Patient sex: M
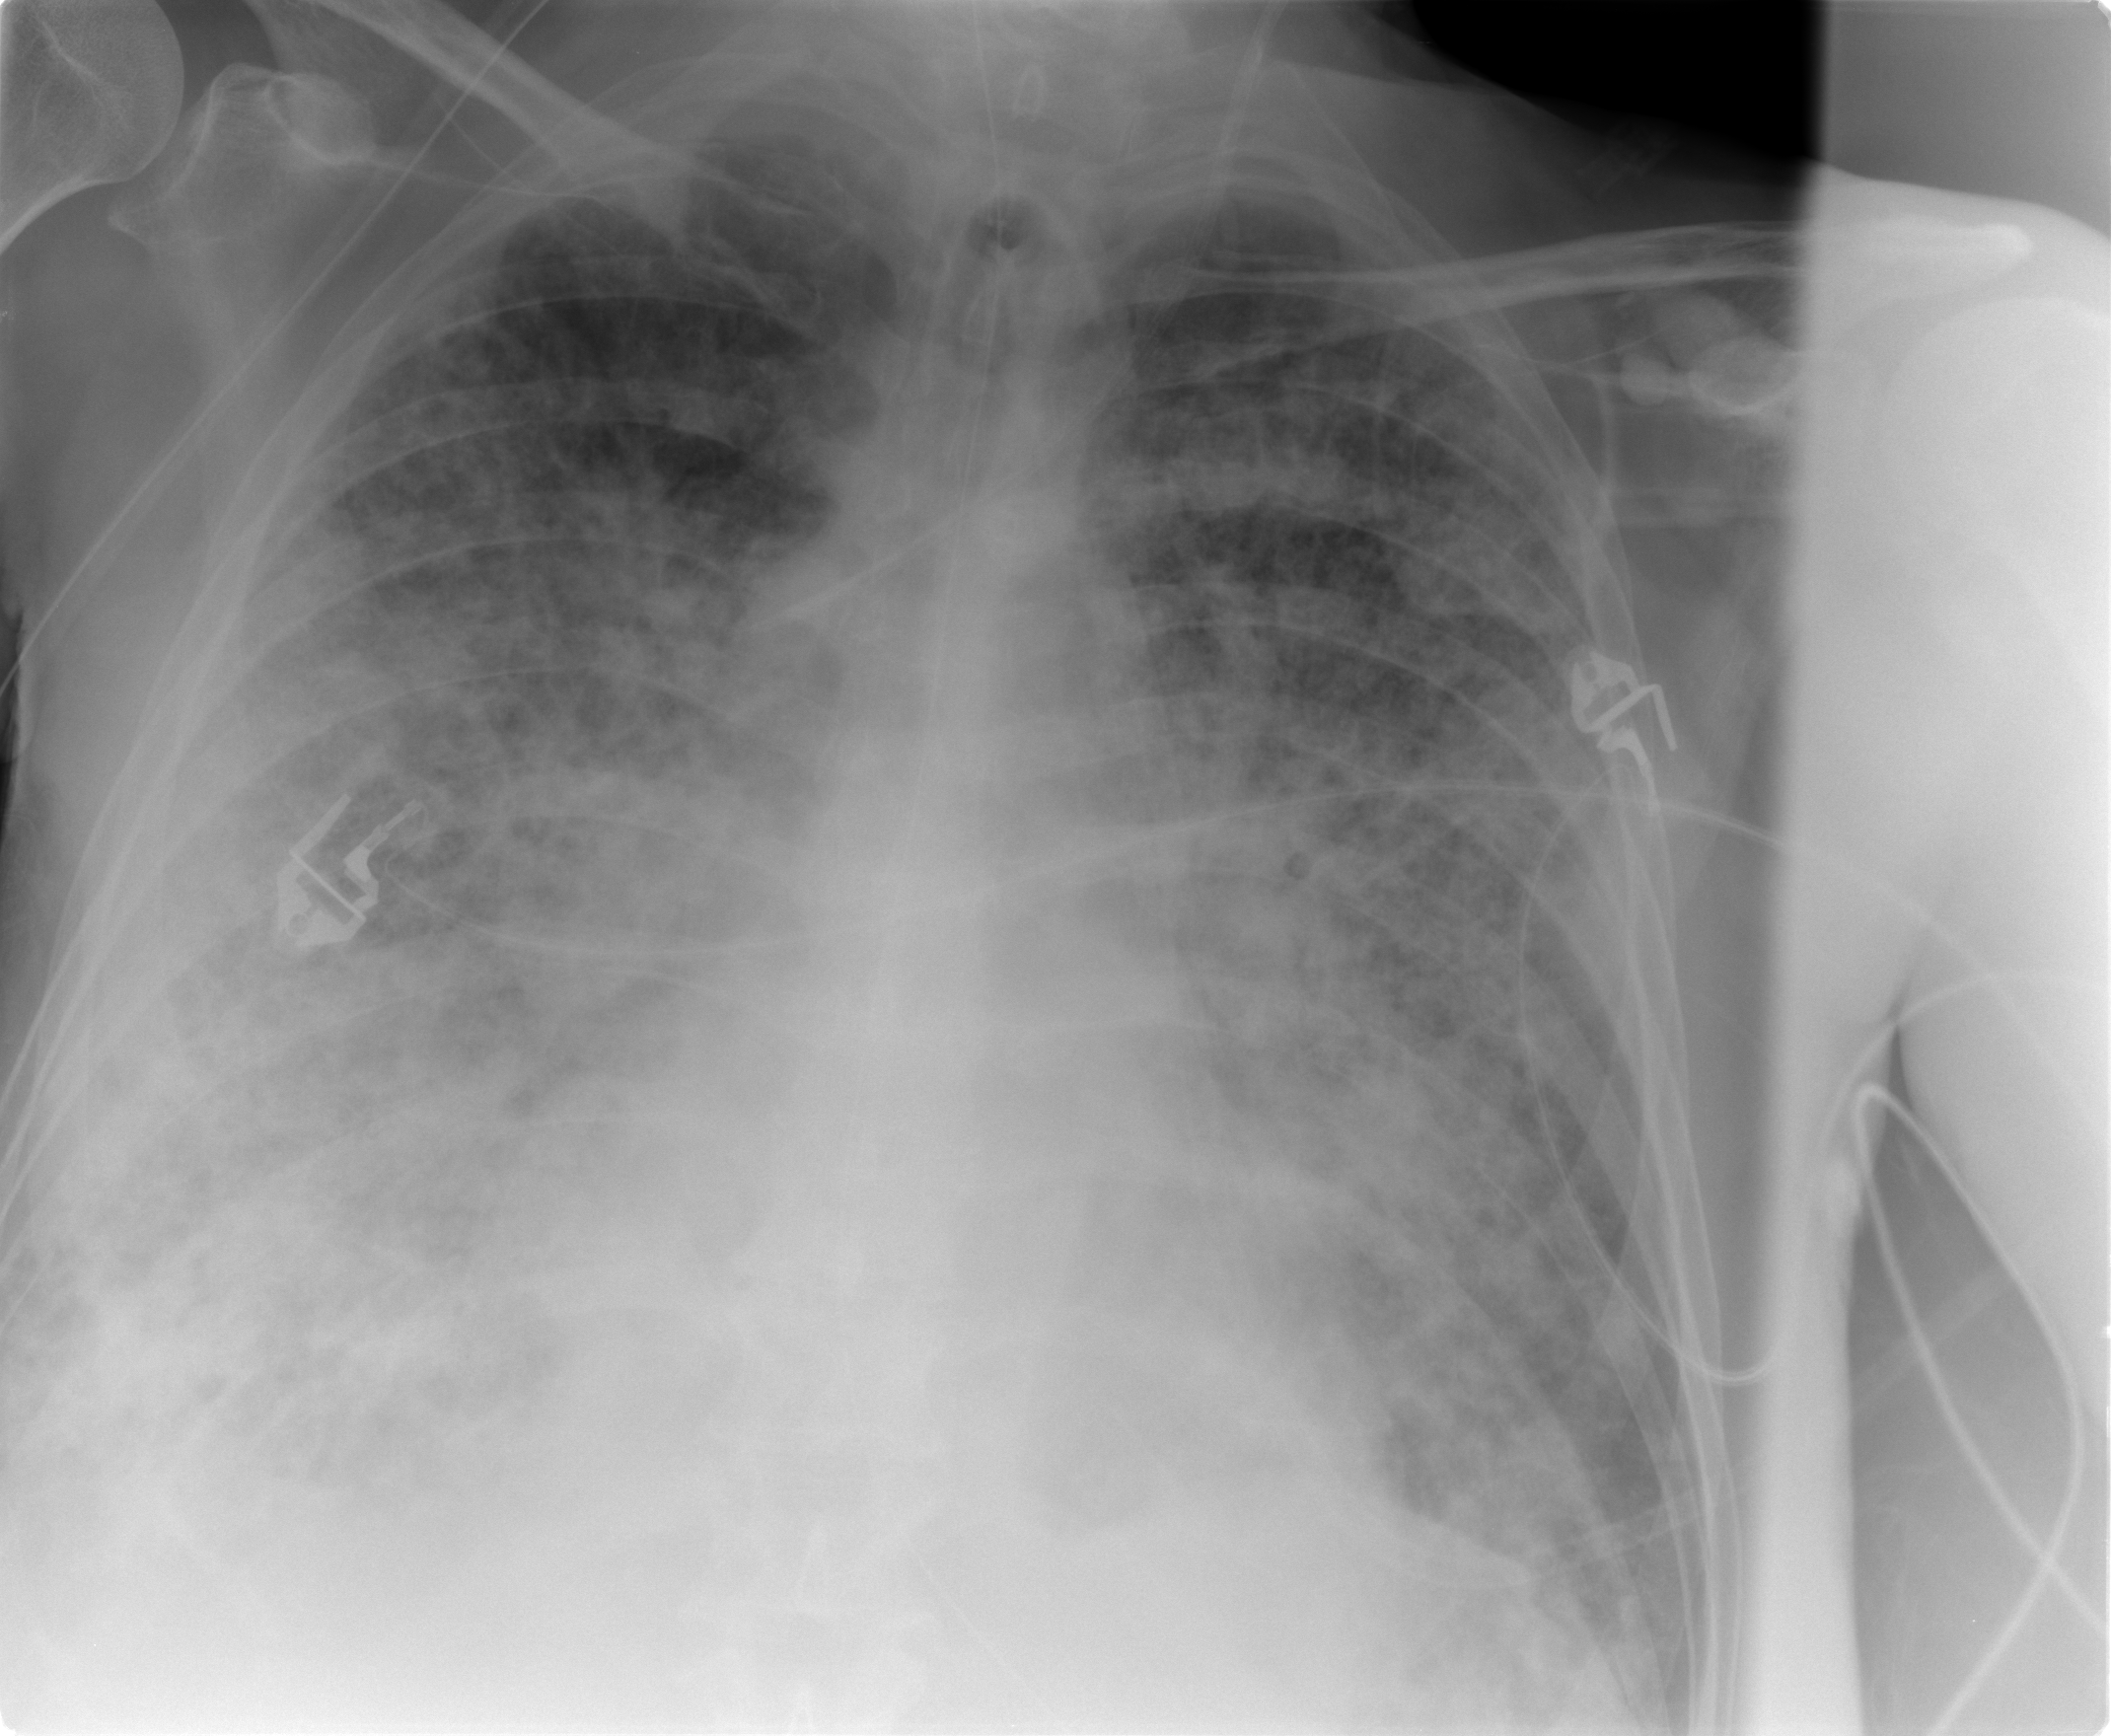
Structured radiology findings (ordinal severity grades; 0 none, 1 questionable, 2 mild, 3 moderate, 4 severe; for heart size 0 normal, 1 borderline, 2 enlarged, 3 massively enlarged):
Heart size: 1
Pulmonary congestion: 3
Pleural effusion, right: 2
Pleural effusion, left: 0
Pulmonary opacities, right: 4
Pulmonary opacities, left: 4
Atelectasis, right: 4
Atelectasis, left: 3